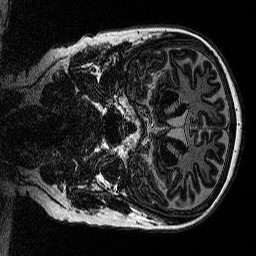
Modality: MP2RAGE
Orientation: coronal
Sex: female
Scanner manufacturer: siemens
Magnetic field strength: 3 T
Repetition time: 5 s
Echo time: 0.00292 s